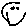
Label: smiley face